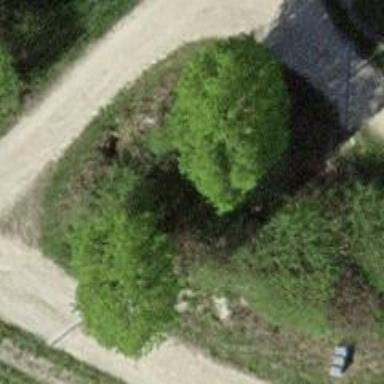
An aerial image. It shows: Culvert tunnel.